Interaction volume radius: 5 \u00c5
Interaction volume height: 10 \u00c5
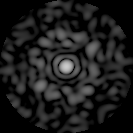
Disorder parameter: 0.861